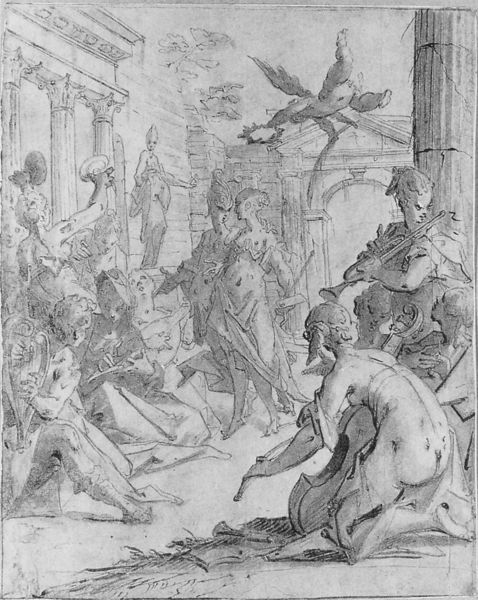
Titel: Minerva führt die Malerei zu Apollo und den Musen
Künstler: Hans von Aachen
Institution: Brünn, Mährische Galerie
Schlagwörter: akt, flügel, nackt, schatten, vogel, aquarell, frauen, menschen, frau, grau, männer, raum, skizze, säulen, zeichnung, schleier, fest, tanz, feier, signatur, instrumente, musik, musiker, engel, putto, bogen, cello, graphik, saal, rundbogen, tor, bögen, tusche, ruine, radierung, schwarzweiß, entwurf, kranz, lorbeerkranz, kapitelle, rom, antik, griechenland, laute, harfe, amor, posaune, trompete, antikenrezeption, musikanten, blasinstrument, tropete, perspektiv, muik, zimbeln